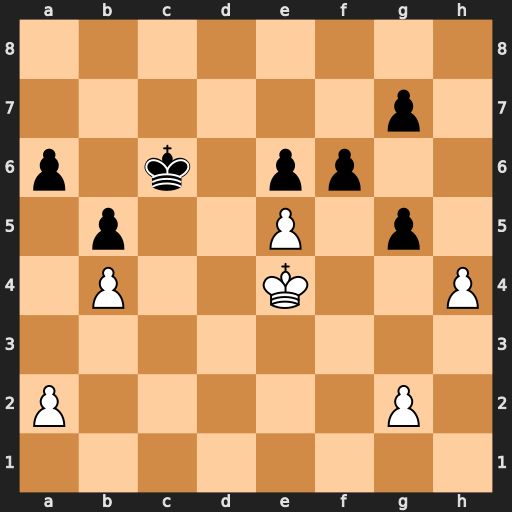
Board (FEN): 8/6p1/p1k1pp2/1p2P1p1/1P2K2P/8/P5P1/8
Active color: w
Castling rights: -
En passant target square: -
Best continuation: exf6 gxf6 h5